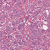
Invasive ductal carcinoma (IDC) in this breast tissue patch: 1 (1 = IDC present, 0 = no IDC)